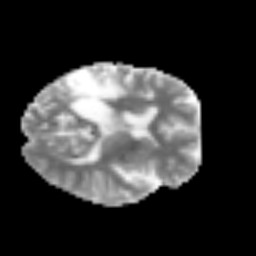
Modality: MD
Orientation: axial
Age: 62
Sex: female
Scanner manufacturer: siemens
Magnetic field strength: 3 T
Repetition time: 3.2 s
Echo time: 0.081 s